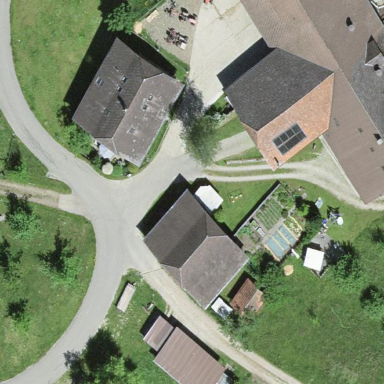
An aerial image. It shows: Farmyard area.